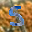
Label: 5